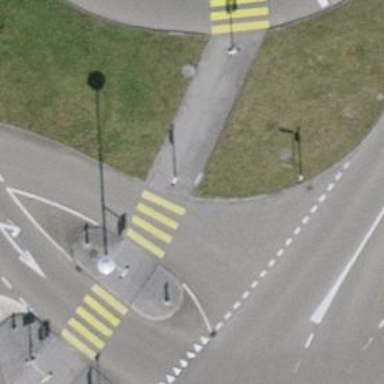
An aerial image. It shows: Crossing with zebra markings regulated by traffic signals.